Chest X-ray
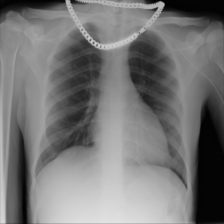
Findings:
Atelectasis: negative
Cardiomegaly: negative
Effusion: negative
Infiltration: negative
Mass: negative
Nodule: negative
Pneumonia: negative
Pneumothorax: negative
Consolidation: negative
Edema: negative
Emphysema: negative
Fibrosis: negative
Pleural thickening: negative
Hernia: negative